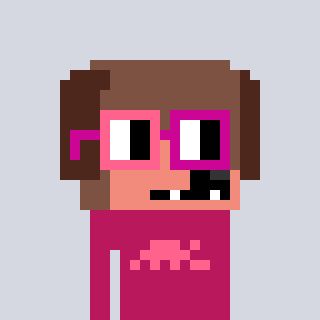
a pixel art character with square pink and red glasses, a dog-shaped head and a darkpink-colored body on a cool background